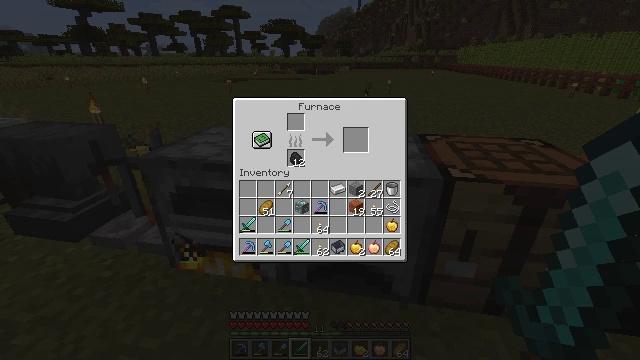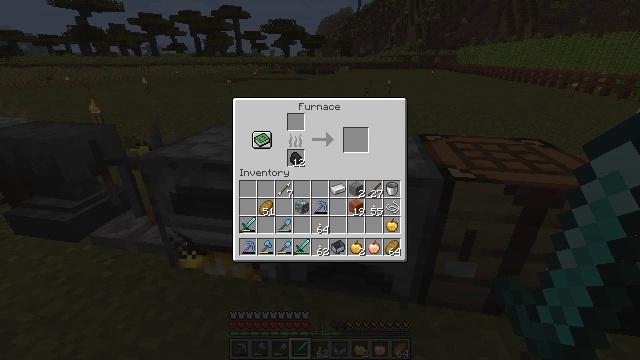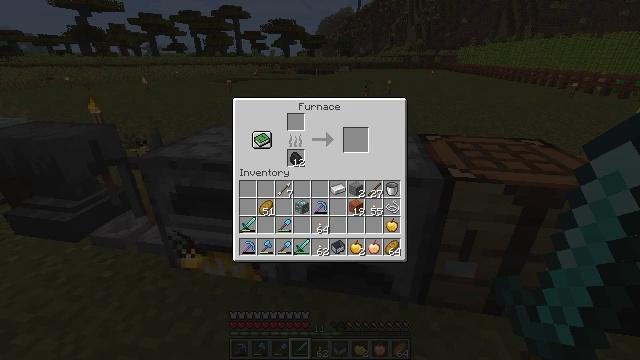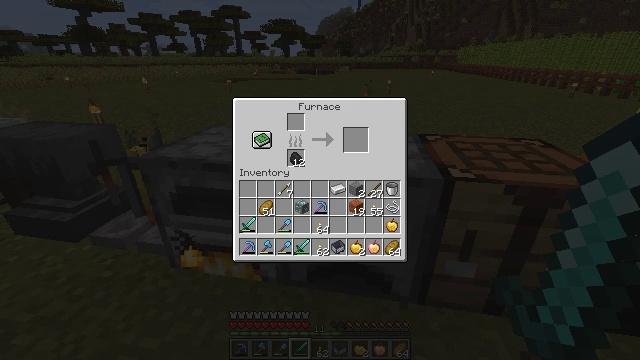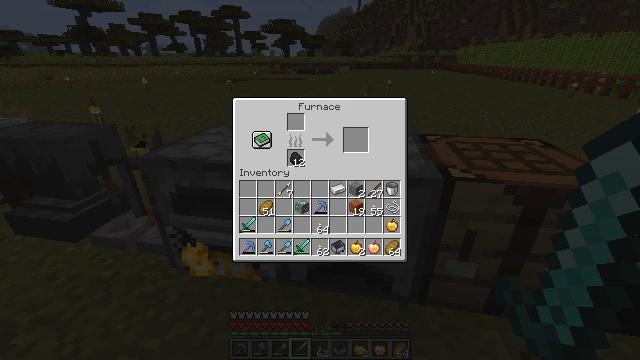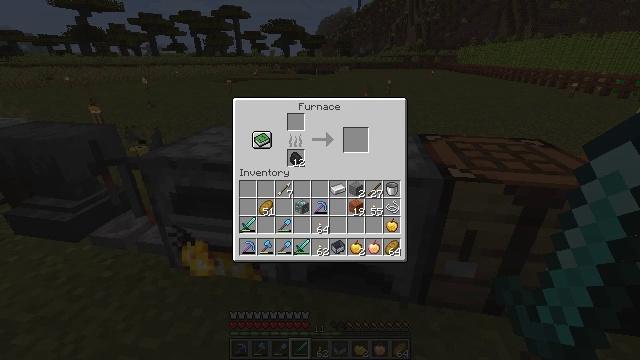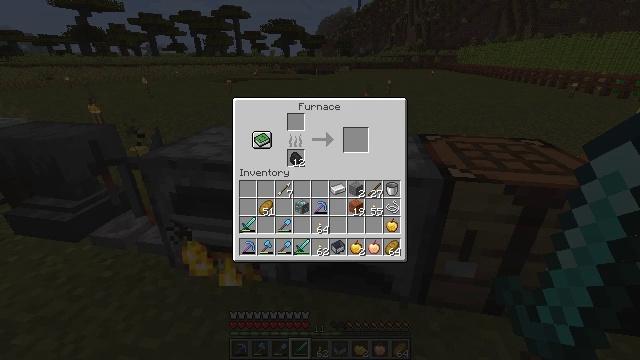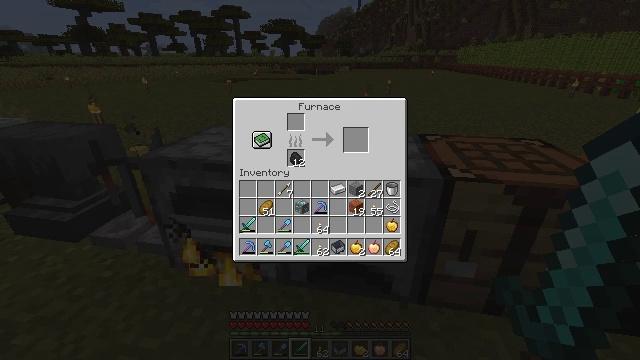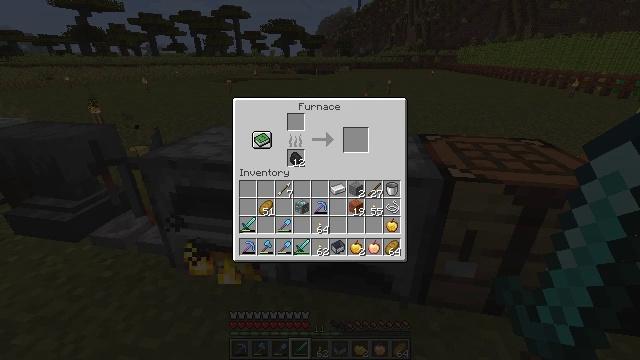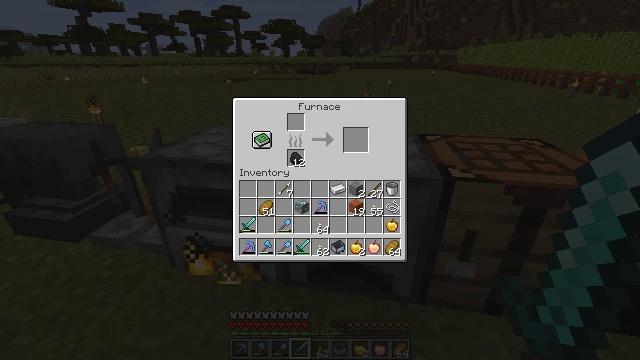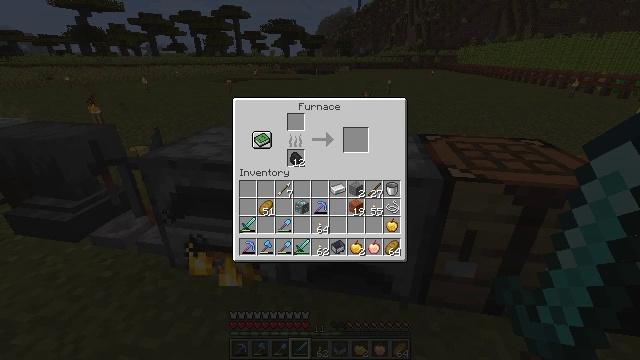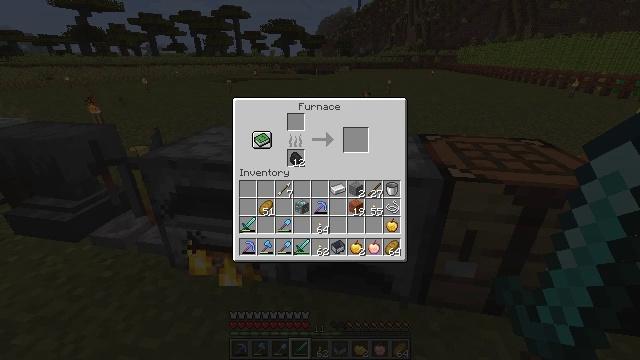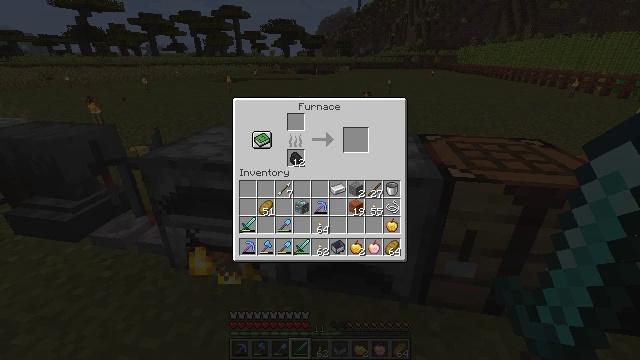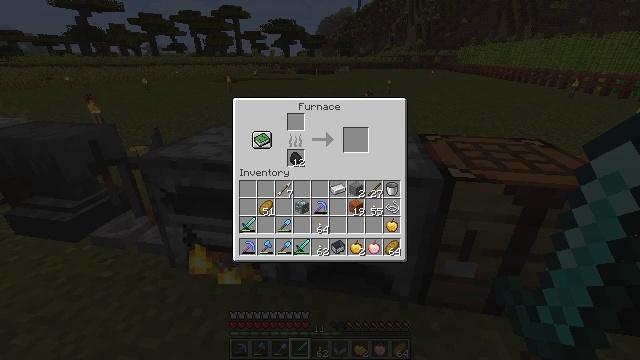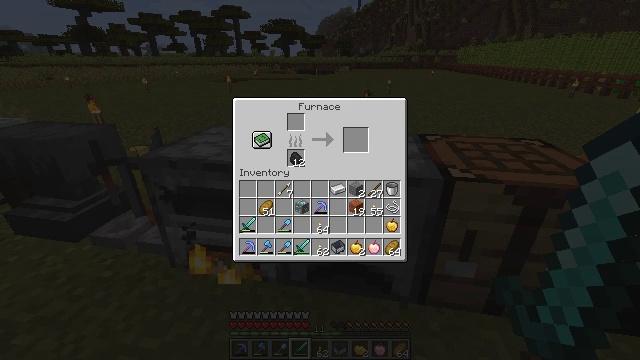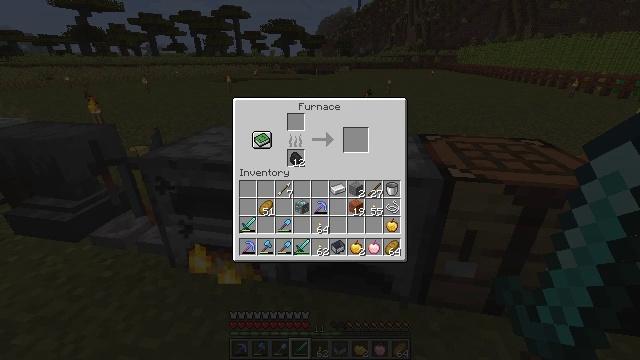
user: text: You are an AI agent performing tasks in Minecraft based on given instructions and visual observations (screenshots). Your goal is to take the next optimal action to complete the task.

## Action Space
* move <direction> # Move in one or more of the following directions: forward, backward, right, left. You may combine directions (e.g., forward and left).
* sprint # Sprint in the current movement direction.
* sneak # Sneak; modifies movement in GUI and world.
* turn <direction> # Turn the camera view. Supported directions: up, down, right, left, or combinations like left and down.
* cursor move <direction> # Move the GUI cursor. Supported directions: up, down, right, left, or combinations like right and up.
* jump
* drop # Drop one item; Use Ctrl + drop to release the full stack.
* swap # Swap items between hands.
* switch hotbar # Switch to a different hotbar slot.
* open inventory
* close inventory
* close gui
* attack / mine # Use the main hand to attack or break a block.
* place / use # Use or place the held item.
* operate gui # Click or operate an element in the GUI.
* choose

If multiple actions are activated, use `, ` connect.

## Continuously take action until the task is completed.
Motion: motion action
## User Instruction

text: Use a crafting table to create a diamond.
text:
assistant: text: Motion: no_op
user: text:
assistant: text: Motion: no_op
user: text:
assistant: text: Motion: no_op
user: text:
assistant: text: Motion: no_op
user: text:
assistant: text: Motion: no_op
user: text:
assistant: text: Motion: no_op
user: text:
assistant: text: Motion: cursor move right
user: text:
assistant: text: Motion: cursor move right
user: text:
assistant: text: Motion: cursor move right
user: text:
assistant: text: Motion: cursor move down
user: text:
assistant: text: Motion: no_op
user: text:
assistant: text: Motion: no_op
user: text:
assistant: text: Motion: no_op
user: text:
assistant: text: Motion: no_op
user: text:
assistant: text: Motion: no_op
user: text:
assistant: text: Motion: cursor move right and down
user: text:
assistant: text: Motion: cursor move right and down
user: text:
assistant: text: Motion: cursor move right
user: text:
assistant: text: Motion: no_op
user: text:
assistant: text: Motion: no_op
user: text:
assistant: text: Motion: no_op
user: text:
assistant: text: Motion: cursor move right
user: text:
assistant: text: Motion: cursor move right and down
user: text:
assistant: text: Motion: no_op
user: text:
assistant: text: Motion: no_op
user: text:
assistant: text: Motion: no_op
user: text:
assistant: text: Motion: cursor move left
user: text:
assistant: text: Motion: no_op
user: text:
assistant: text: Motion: no_op
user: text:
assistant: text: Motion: no_op